Chest X-ray:
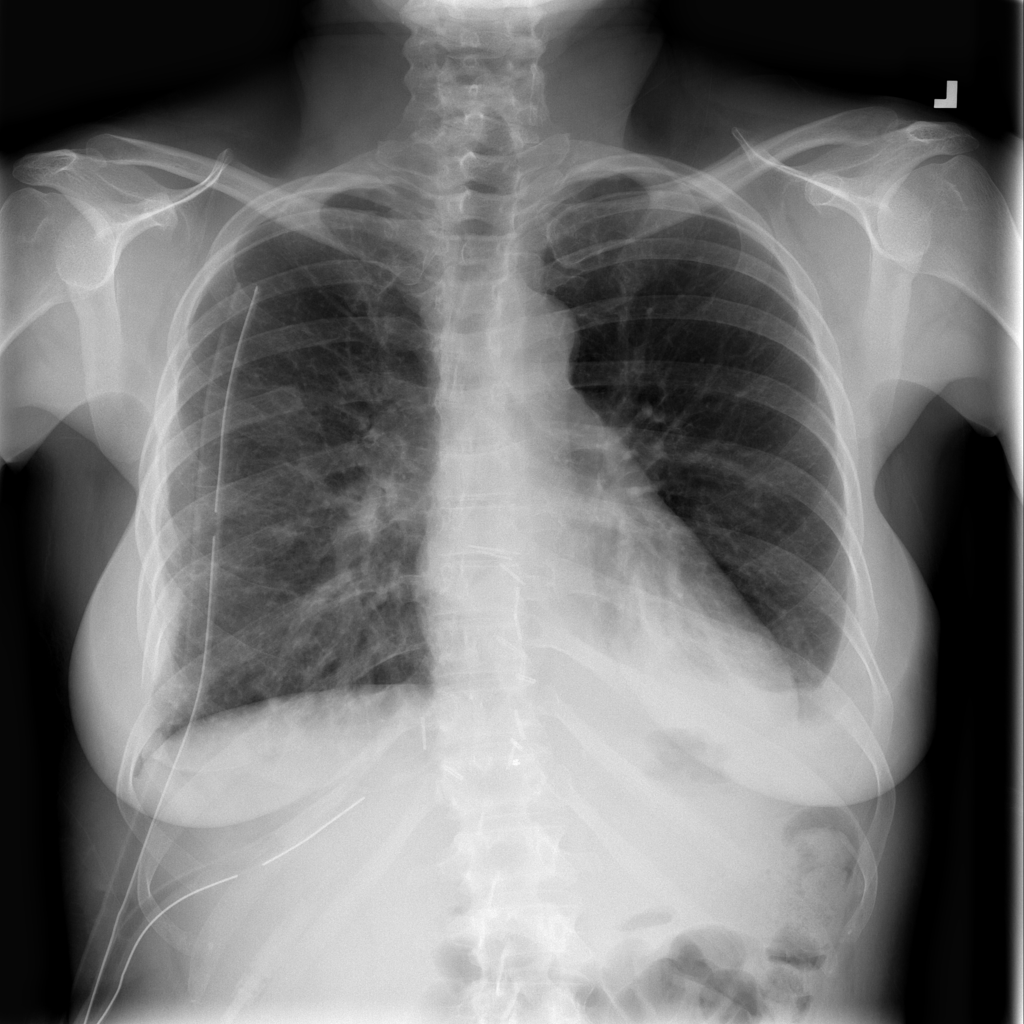
Findings: Consolidation, Effusion, Fracture
No abnormal finding: no